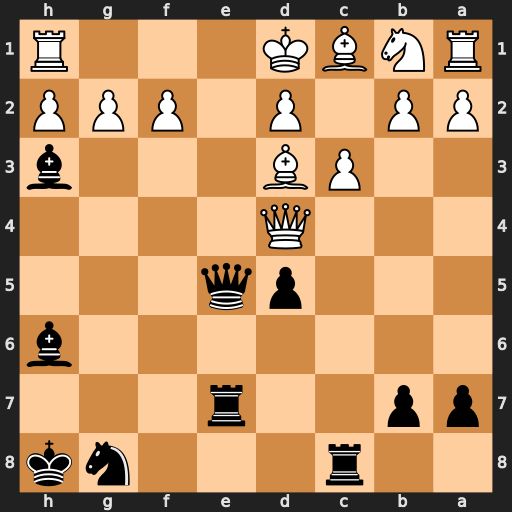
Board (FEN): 2r3nk/pp2r3/7b/3pq3/3Q4/2PB3b/PP1P1PPP/RNBK3R
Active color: b
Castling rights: -
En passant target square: -
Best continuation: Qxd4 cxd4 Bxg2